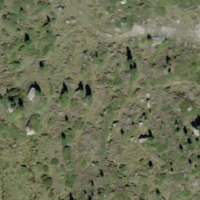
EUNIS habitat code: 26
Species observed at this site:
Gentiana verna